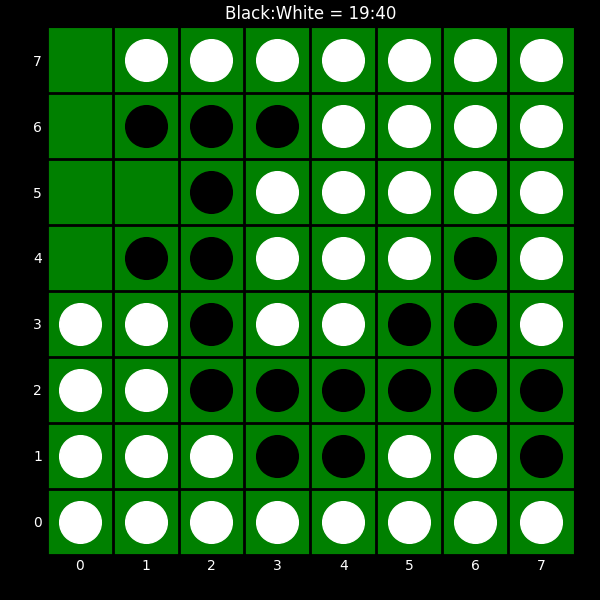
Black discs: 19
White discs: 40